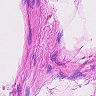
Metastatic tissue present: no